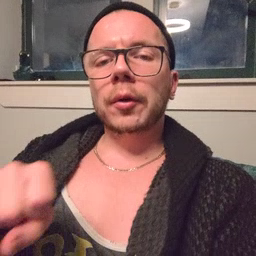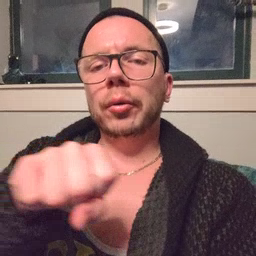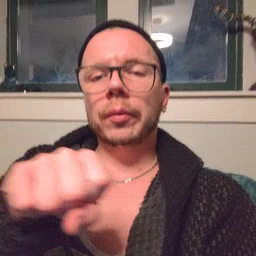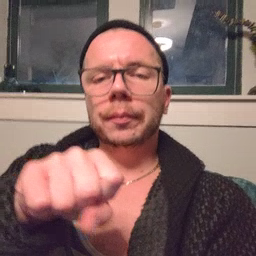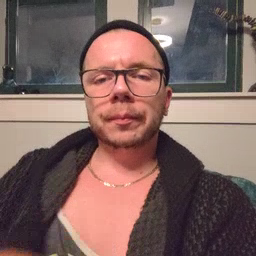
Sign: shoe